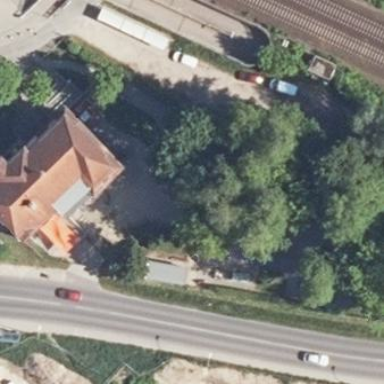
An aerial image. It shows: Community center.